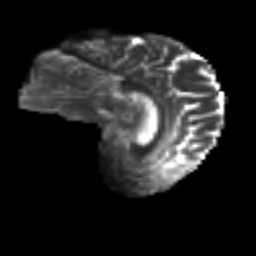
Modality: T2w
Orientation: sagittal
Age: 48
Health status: ill
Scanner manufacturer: philips
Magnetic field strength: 3 T
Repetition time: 9 s
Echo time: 0.127 s